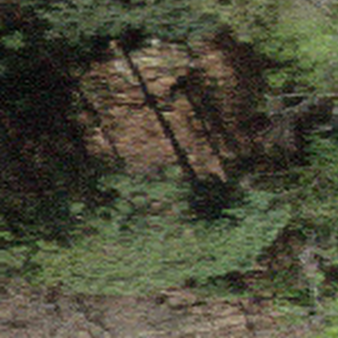
Label: other